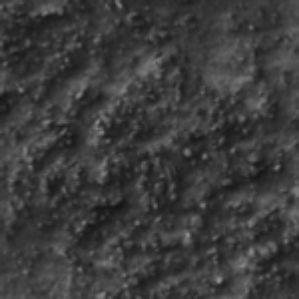
Label: frost